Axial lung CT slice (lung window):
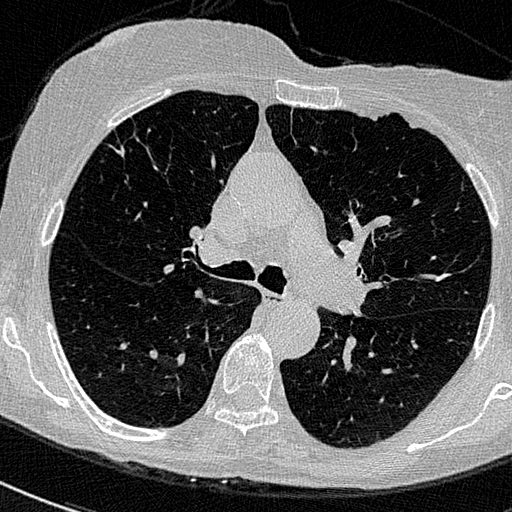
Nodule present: no